Identify the transformations in the second image compared to the first.
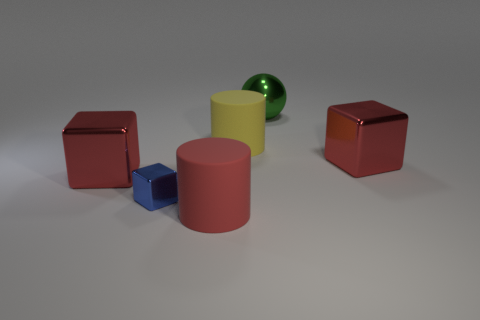
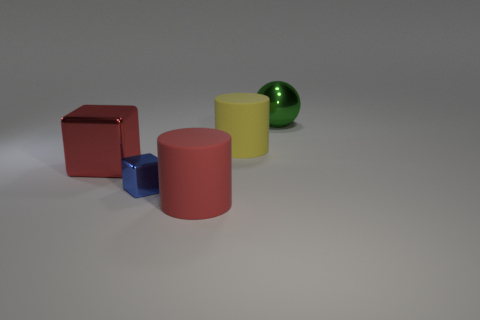
the large red shiny cube to the right of the sphere has disappeared
the big red shiny block to the right of the big green metallic object is gone
the large red metallic block that is to the right of the red rubber cylinder is gone
the big red shiny block right of the blue cube is no longer there